Field crop: maize
Growth stage: 2
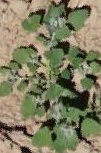
Species: chenopodium